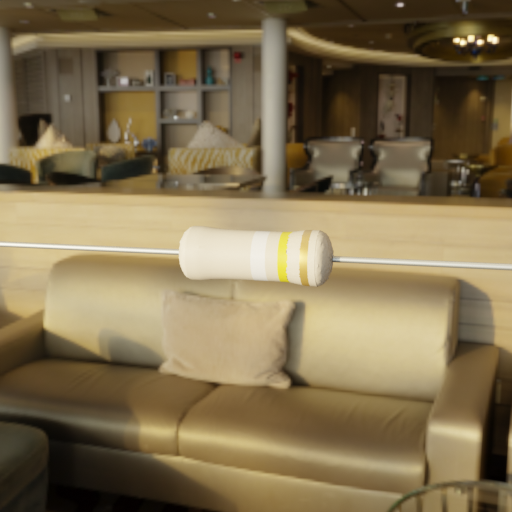
Resistor colour bands (in order): white, yellow, gold